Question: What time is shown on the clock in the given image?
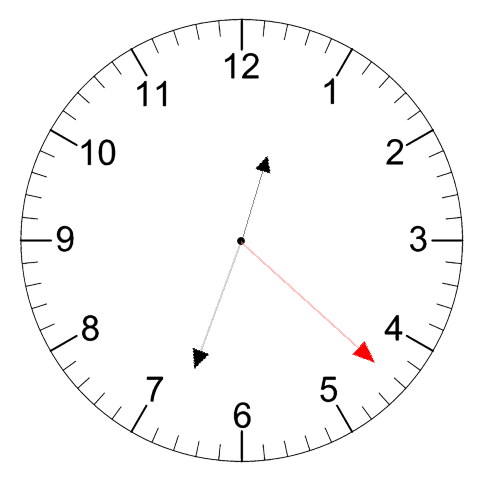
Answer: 12:33:22